Question: I frequently see the following kind of images on many websites (on StackOverflow for example).
What is this kind of image called and how do I generate it? (preferably in PHP)

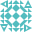
Answer: Just google 'gravatar'.... (as an alternative to what u wanted)